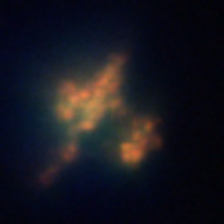
Taxon: Unknown_detritus
Group: Unknown